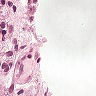
Metastatic tissue present: yes